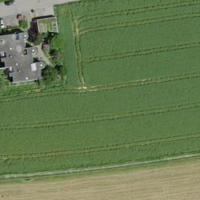
EUNIS habitat code: 52
Species observed at this site:
Corvus corone